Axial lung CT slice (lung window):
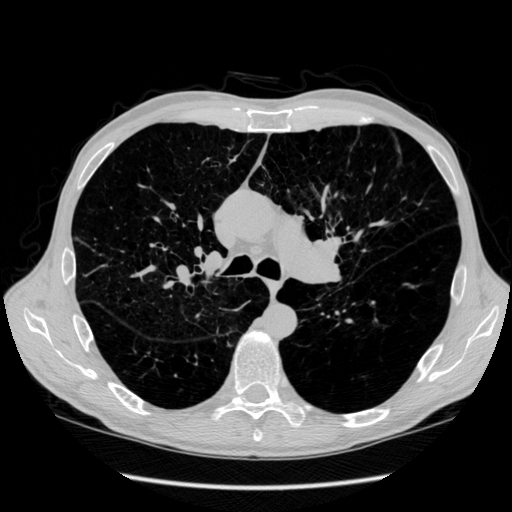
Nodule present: no